Question: i got a questiong to ask. I got a dropdown list in my app.However the dropdown list is populate with hierarchy format. Please c the picture

As the picture above. How can i bold and underline the parent menu item such as , and On the other hand , the parent item is not allow to select also.
Here is my coding
'''
private void createDDLCategory()
{
ddlCategory.AppendDataBoundItems = true;
ddlCategory.Items.Insert(0, new ListItem("All","A"));
ddlCategory.SelectedIndex = 0;
var ddl1 = dropdownlist.ddlCategoryWithoutGroup();
foreach (var value in ddl1)
{
if (value.P_CATEGORY_ID == null)
{
this.ddlCategory.Items.Add(new ListItem(value.CATEGORY_NAME, value.CATEGORY_ID.ToString()));
this.ddlCategory.Items.FindByValue(value.CATEGORY_ID.ToString()).Selected = false;
this.ddlCategory.Items.FindByValue(value.CATEGORY_ID.ToString()).Attributes.Add("disabled", "true");
this.ddlCategory.Items.FindByValue(value.CATEGORY_ID.ToString()).Attributes.Add("style", "font-weight:bold;");
foreach (var valueChild in ddl1)
{
if (valueChild.P_CATEGORY_ID == value.CATEGORY_ID)
this.ddlCategory.Items.Add(new ListItem("&nbsp;&nbsp;&nbsp;" + valueChild.CATEGORY_NAME, valueChild.CATEGORY_ID.ToString()));
}
}
}
foreach (ListItem item in ddlCategory.Items)
{
item.Text = HttpUtility.HtmlDecode(item.Text);
}
}
'''
Ur help is appreciate.Thanks
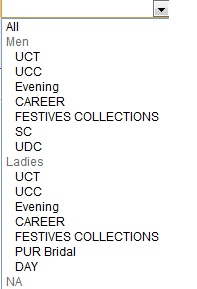
Answer: Have you tried this way:
'''
ddlCategory.Items.FindByValue("0").Attributes.Add("style", "font-weight:bolder")
'''
MSDN has mentioned that only few style attributes are applicable for IE.
<URL>